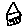
Label: house